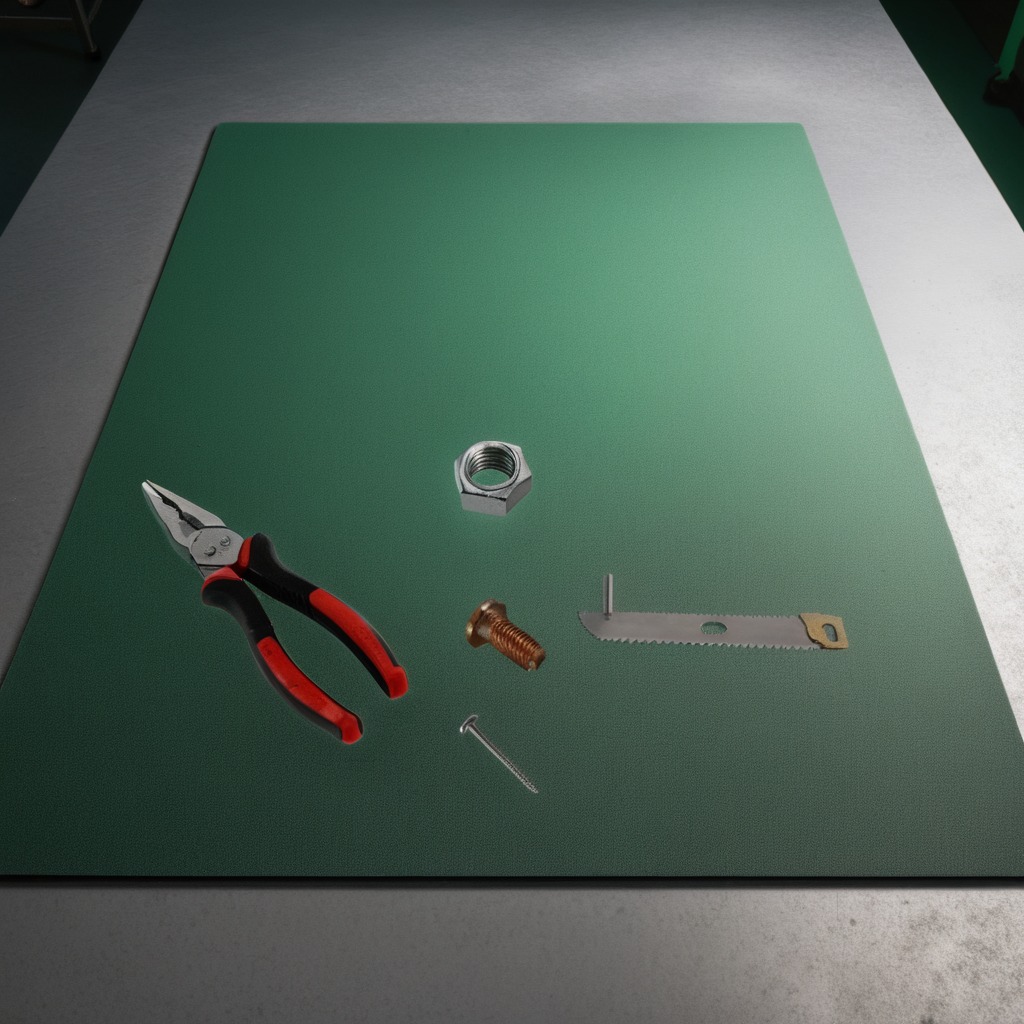
A metal machine screw, an iron nail, a pair of pliers, a handheld metal saw, and a metal nut are lying on a clean granite tabletop covered with a green rubber mat inside a workshop under bright overhead lighting crisp shadows high clarity worn but beneath the mat.